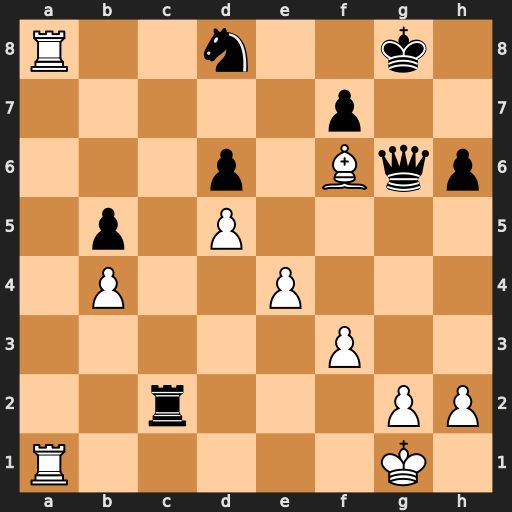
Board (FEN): R2n2k1/5p2/3p1Bqp/1p1P4/1P2P3/5P2/2r3PP/R5K1
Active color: w
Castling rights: -
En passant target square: -
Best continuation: Rxd8+ Kh7 Rh8#